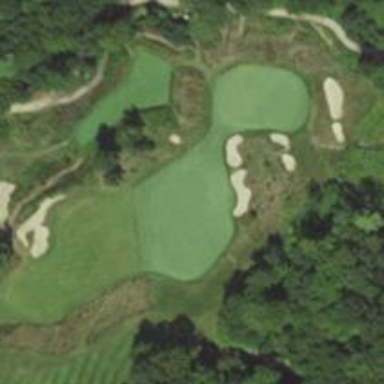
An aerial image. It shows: View of golf hole.